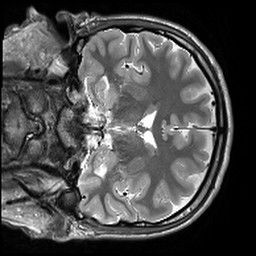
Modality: T2w
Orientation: coronal
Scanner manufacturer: siemens
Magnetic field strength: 3 T
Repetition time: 10.64 s
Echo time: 0.05 s